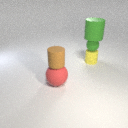
small green rubber sphere below large green rubber cylinder